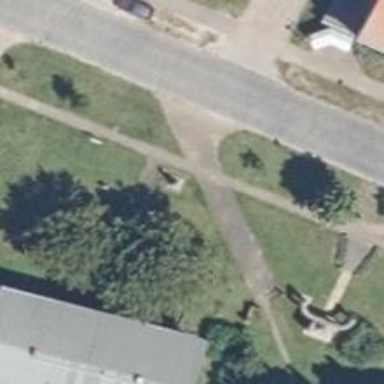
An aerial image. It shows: Post milestone in the form of obelisk.